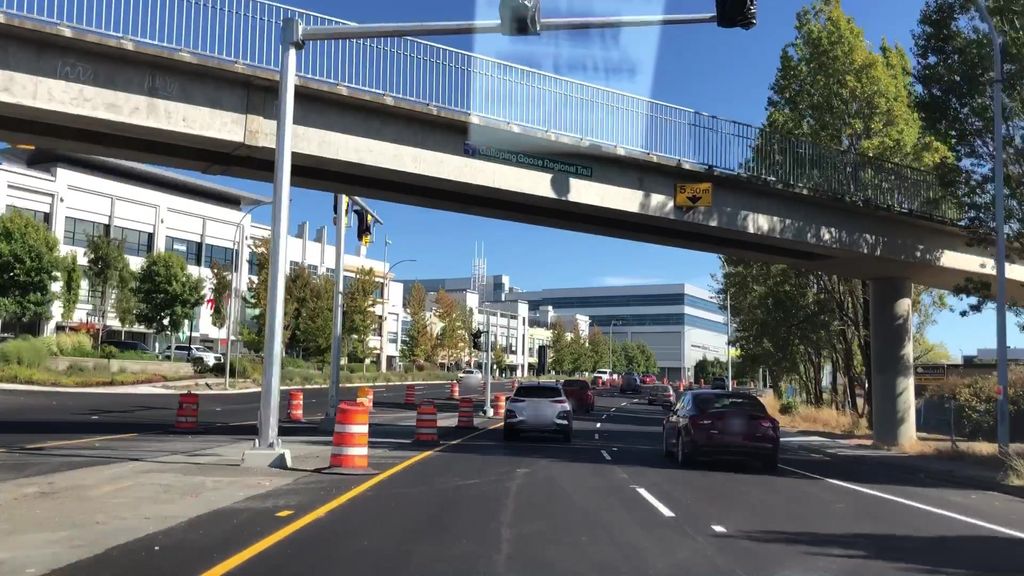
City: victoria